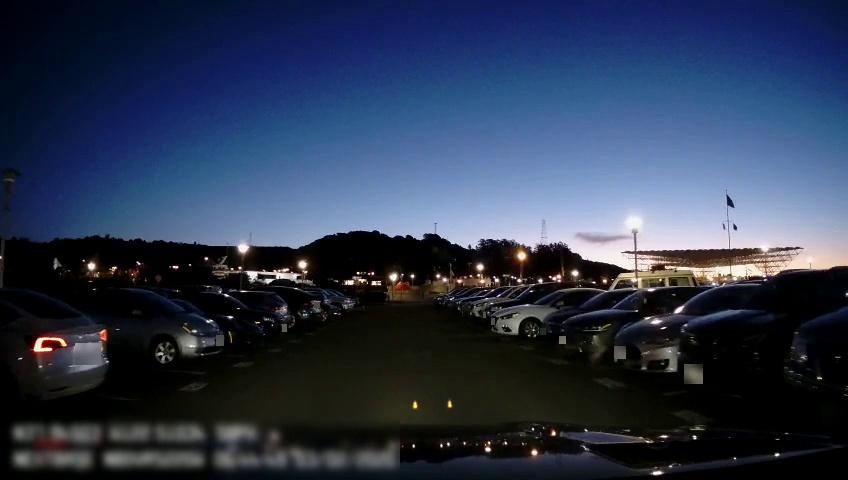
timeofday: Night
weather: Other
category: Drivable Space
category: Vehicles | Car
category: Vehicles | SUV
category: Vehicles | Car
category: Vehicles | Car
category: Vehicles | SUV
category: Vehicles | SUV
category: Vehicles | Truck
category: Vehicles | Car
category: Vehicles | Car
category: Vehicles | Car
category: Vehicles | Truck
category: Vehicles | SUV
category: Vehicles | Car
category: Vehicles | Car
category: Vehicles | Car
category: Vehicles | Car
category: Vehicles | SUV
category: Vehicles | SUV
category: Vehicles | SUV
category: Vehicles | Other LV